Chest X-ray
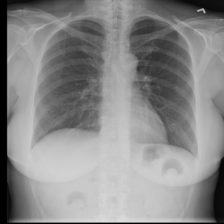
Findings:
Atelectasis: negative
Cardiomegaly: negative
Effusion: negative
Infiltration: negative
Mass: negative
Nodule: negative
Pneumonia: negative
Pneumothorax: negative
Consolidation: negative
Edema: negative
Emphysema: negative
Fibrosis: negative
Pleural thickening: negative
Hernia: negative